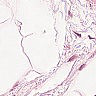
Metastatic tissue present: no